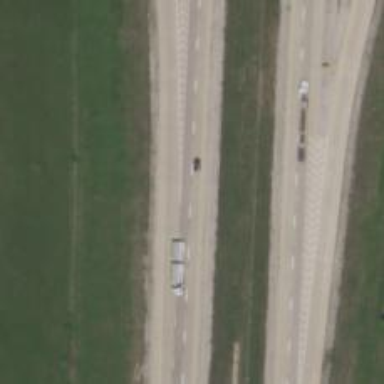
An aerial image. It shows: Motorway.